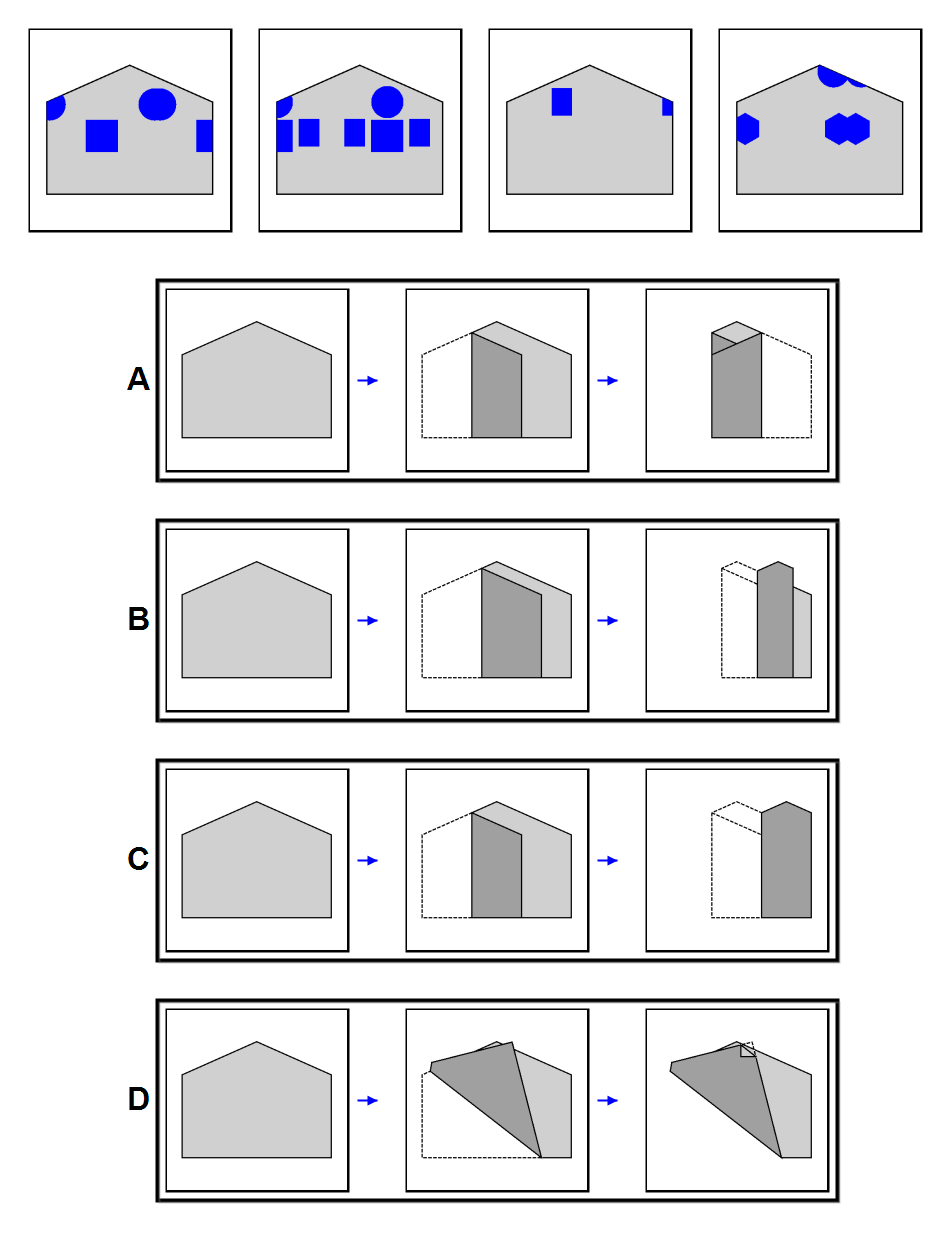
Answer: C